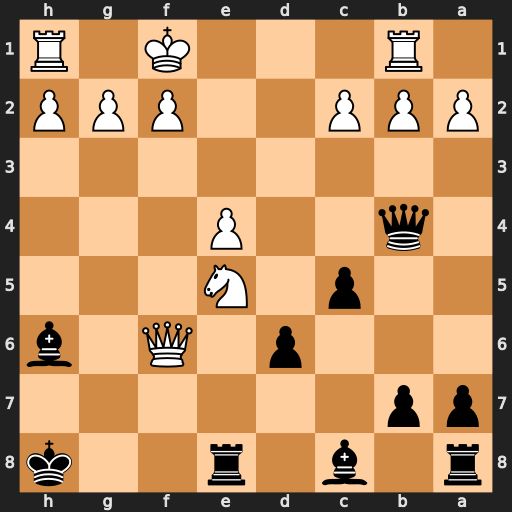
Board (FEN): r1b1r2k/pp6/3p1Q1b/2p1N3/1q2P3/8/PPP2PPP/1R3K1R
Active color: b
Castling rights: -
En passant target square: -
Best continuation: Bg7 Qh4+ Kg8